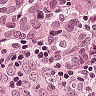
Metastatic tissue present: yes